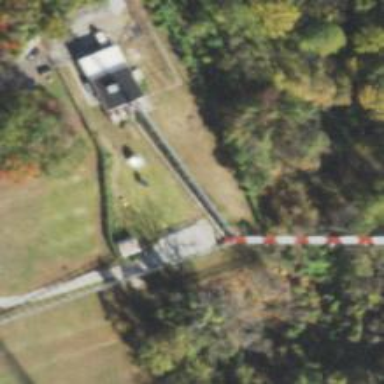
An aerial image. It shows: Communication mast tower.